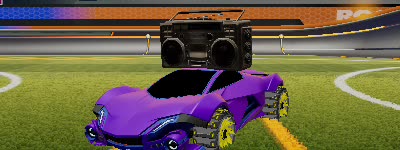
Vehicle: werewolf